Question: I am trying to modify the code from the example included in the onewire library for arduino so that no matter how many onewire devices I have plugged it will always find them and publish it to a MQTT using the device ID and the current temperature. I have gotten it to publish the temperature, but am having trouble adding the device ID or ROM which is in HEX to my topic.
So for example i want it to appear like this. Note the topic and msg for MQTT need to be Char* (more info here: <URL>
topic = Celsius eg 12.09
payload (or msg) = \home[ROM] emperature\current eg. \home894AA6220025 emperature\current
(just an example of the output you normally get when you run the code without my additions, this is the serial output!! notice the ROM and celsius that I want to use)

Have put my full code here, it is just a modification of the included onewire example with the pubsub MQTT part added on.
(see line 155 onwards) <URL>
'''
//publish the temp now to mqtt topic
String strTopic = "/house/285A9282300F1/temperature/current"; // need to replace the 285A9282300F1 with the ROM ID on each LOOP!
char charMsg[10];
String strMsg = dtostrf(celsius, 4, 2, charMsg); //convert celsius to char
char charTopic[strTopic.length() + 1];
//char charMsg[strMsg.length() + 1];
strTopic.toCharArray(charTopic, sizeof(charTopic));
strMsg.toCharArray(charMsg, sizeof(charMsg));
client.publish(charTopic,charMsg);
'''
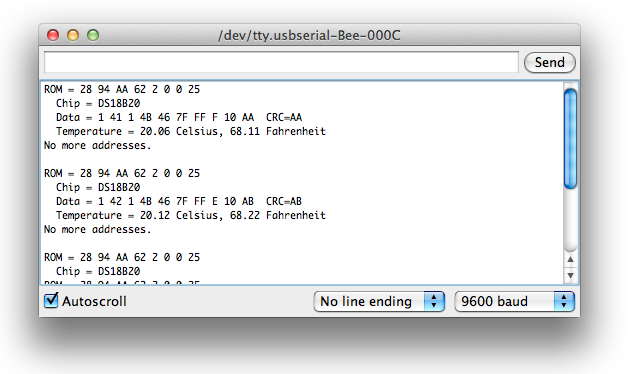
Answer: Add this to the top of your sketch, outside of the 'loop' function:
'''
char hexChars[] = "0123456789ABCDEF";
#define HEX_MSB(v) hexChars[(v & 0xf0) >> 4]
#define HEX_LSB(v) hexChars[v & 0x0f]
'''
This defines a pair of macros that return the most-significant and least-significant bytes of an int as the appropriate HEX character. (There may be more appropriate built-in's for this, but this is what I use out of habit).
The following code will insert the ROM, as a HEX string, into the topic. Note you can create the topic as a 'char[]' directly - you don't need to go via a 'String' object.
'''
char charTopic[] = "/house/XXXXXXXXXXXXXXXX/temperature/current";
for (i = 0; i < 8; i++) {
charTopic[7+i*2] = HEX_MSB(addr[i]);
charTopic[8+i*2] = HEX_LSB(addr[i]);
}
'''
For the payload, I'm not sure if it is 100% necessary, but I always explicitly initialise any 'char[]' to all 0's when using as a buffer. This ensures whatever is written into the buffer will definitely be null-terminated. Again, you don't need to go via String types:
'''
char charMsg[10];
memset(charMsg,'',10);
dtostrf(celsius, 4, 2, charMsg);
'''
Finally, publish the message:
'''
client.publish(charTopic,charMsg);
'''